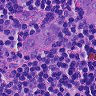
Metastatic tissue present: yes